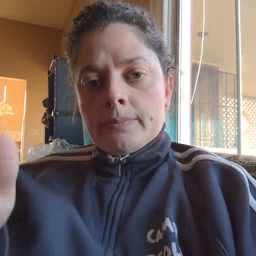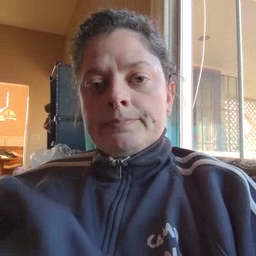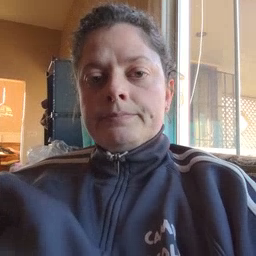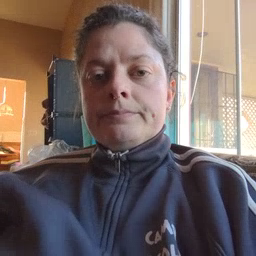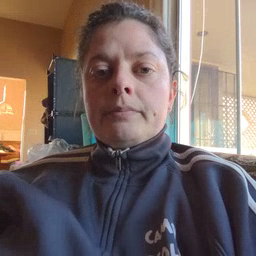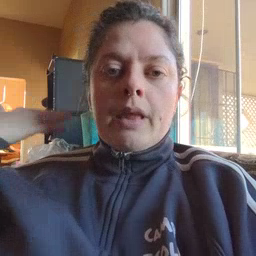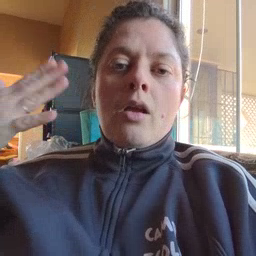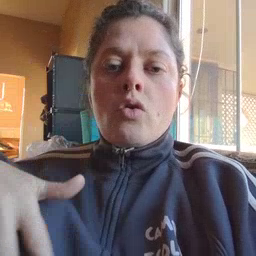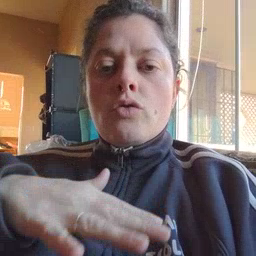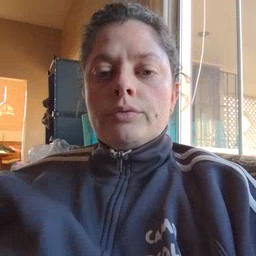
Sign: backyard